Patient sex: M
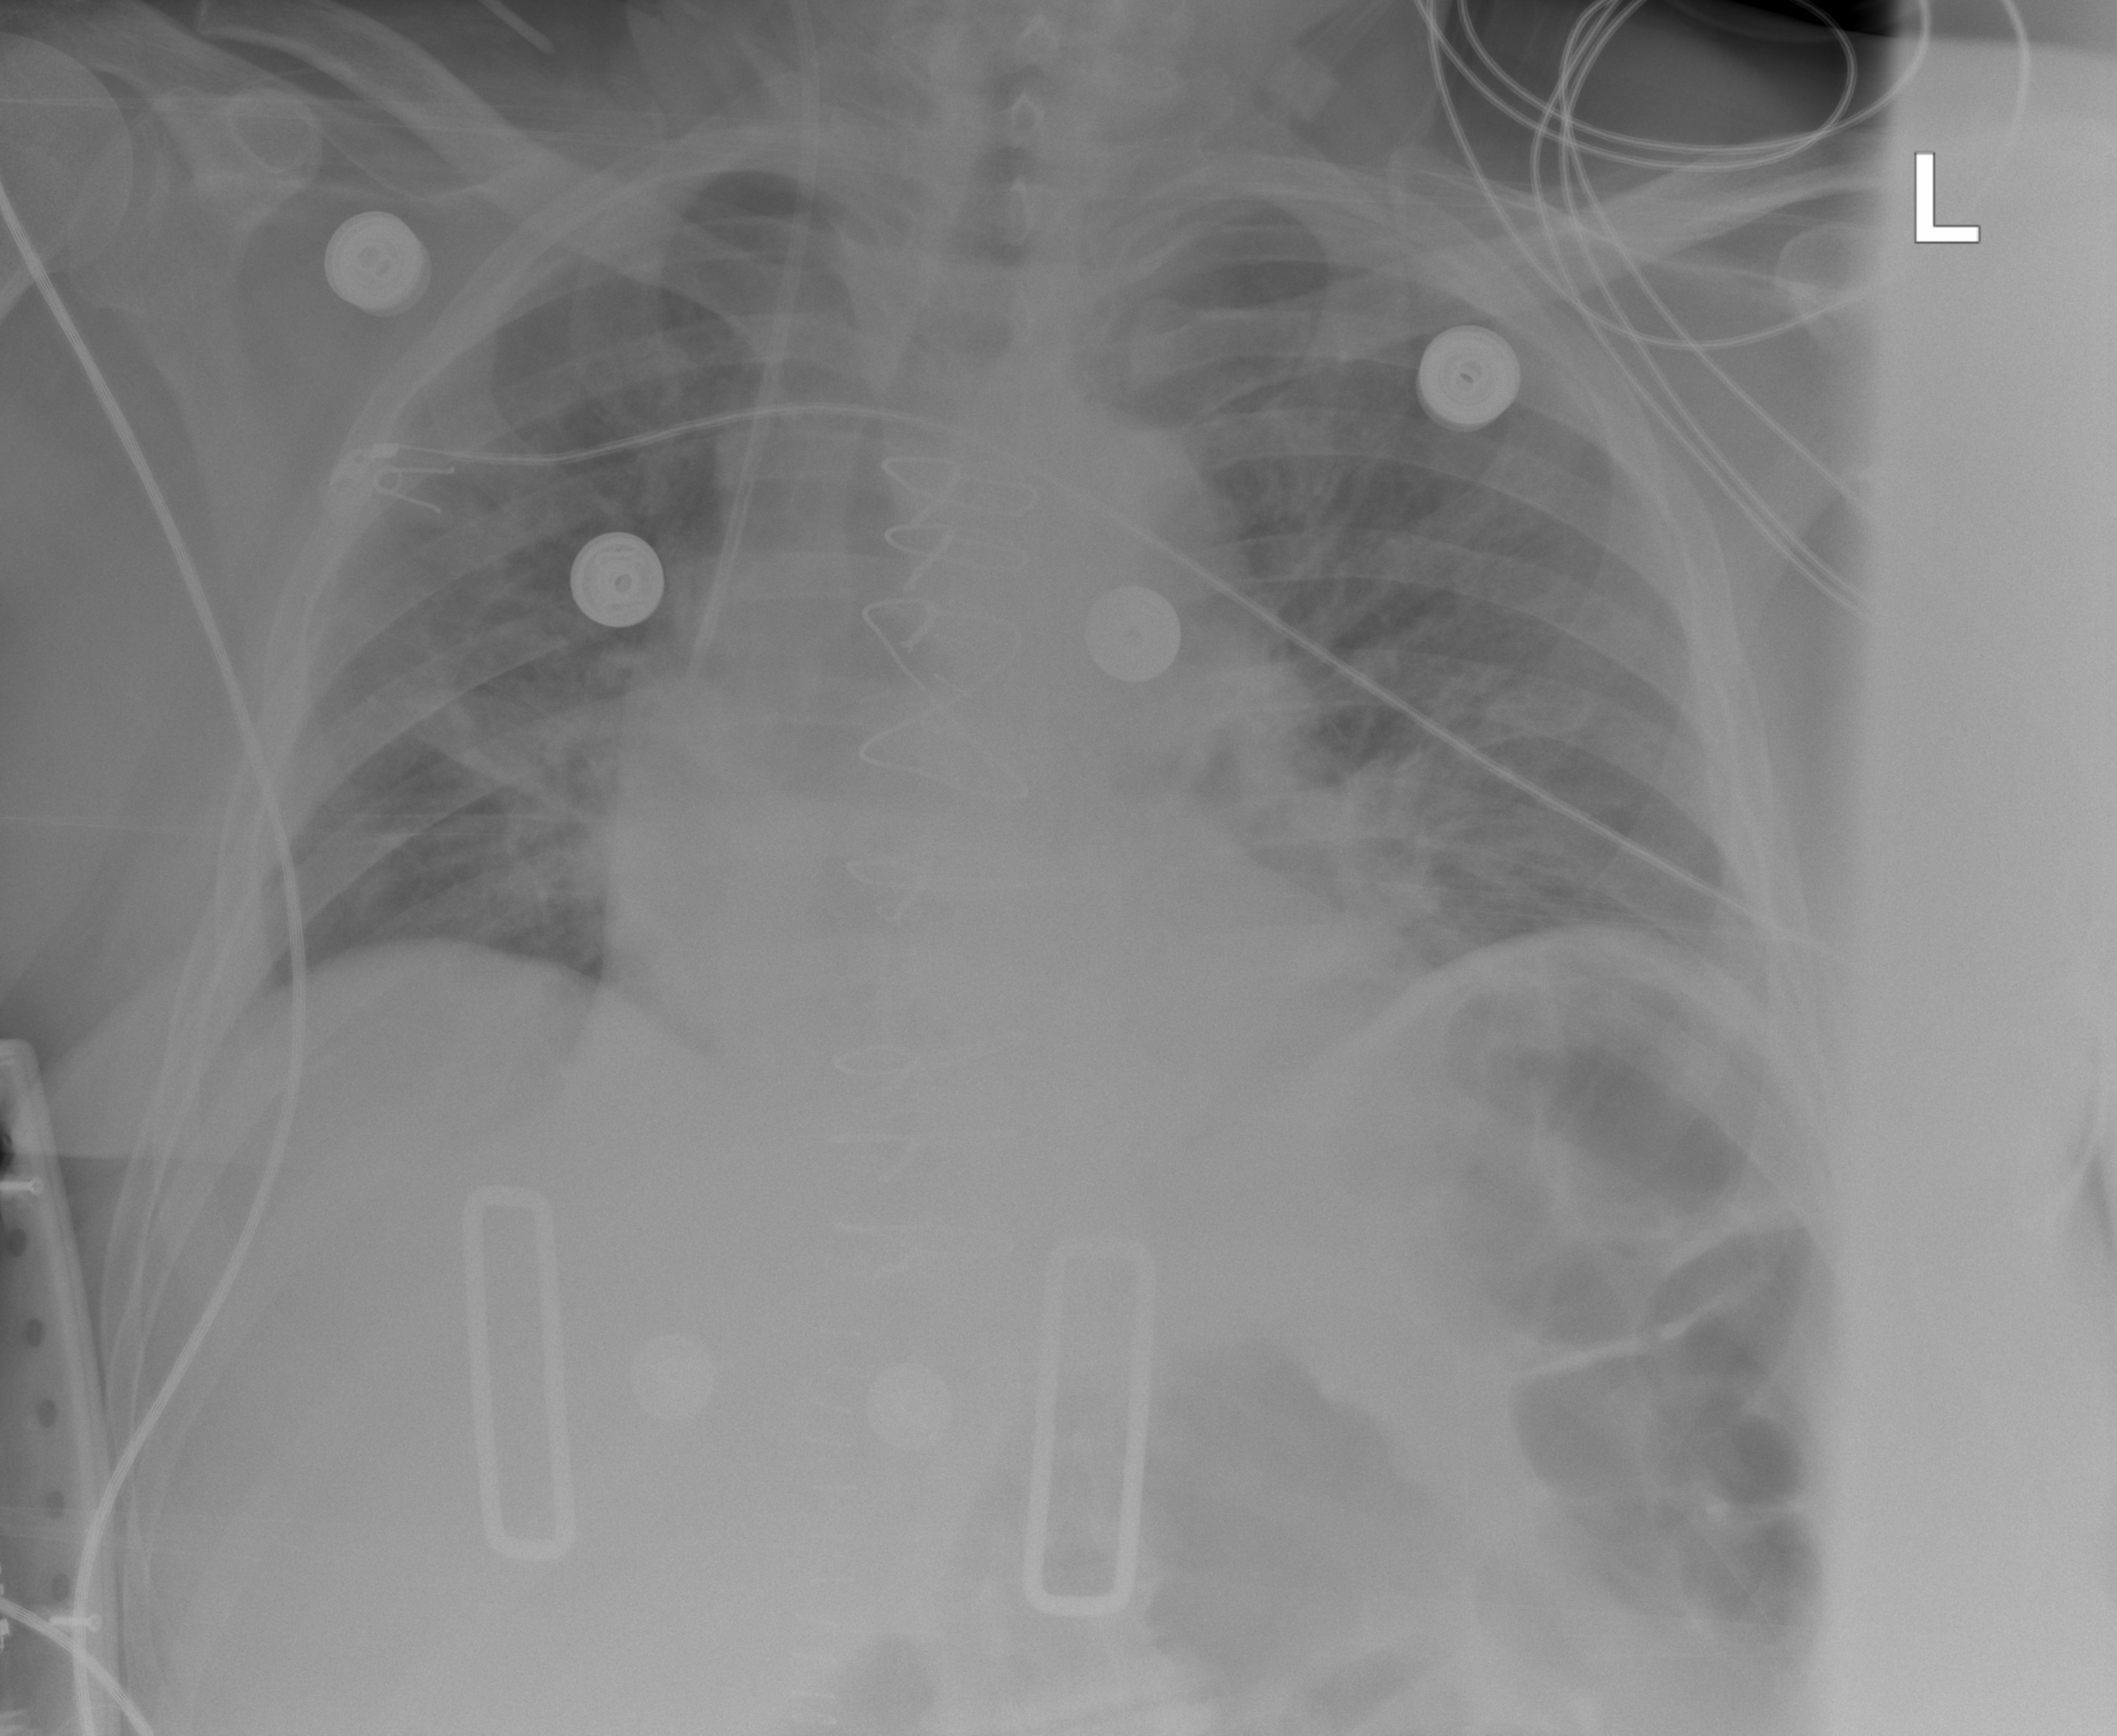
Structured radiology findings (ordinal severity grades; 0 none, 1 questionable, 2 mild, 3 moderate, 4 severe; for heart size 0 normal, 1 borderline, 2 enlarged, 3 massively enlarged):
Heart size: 2
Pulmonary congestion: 0
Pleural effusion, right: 0
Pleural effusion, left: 0
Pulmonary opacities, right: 2
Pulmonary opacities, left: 0
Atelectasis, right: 0
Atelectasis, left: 0